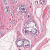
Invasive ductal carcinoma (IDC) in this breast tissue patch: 0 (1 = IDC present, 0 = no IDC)